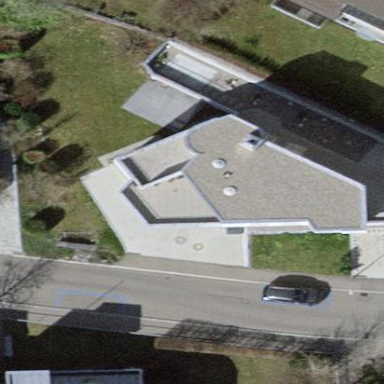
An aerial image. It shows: Building part with flat roof.